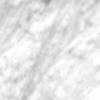
Label: no_change